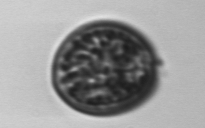
Label: Prorocentrum